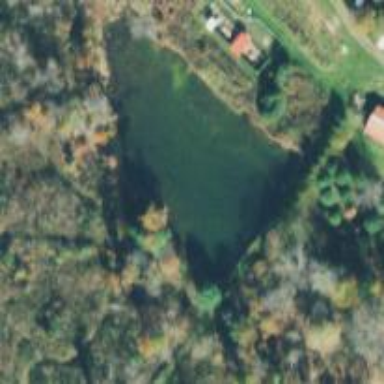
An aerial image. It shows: Pond surrounded by natural water.